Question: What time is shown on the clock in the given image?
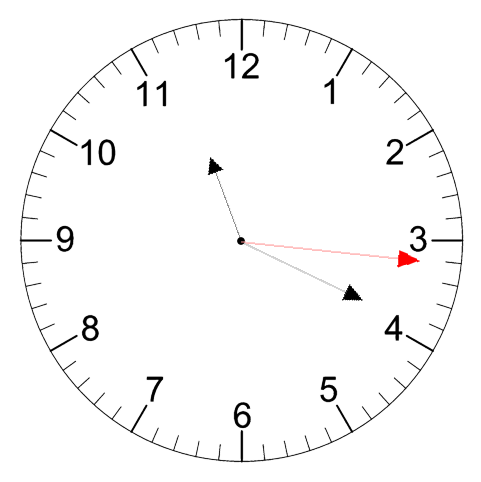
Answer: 11:19:16